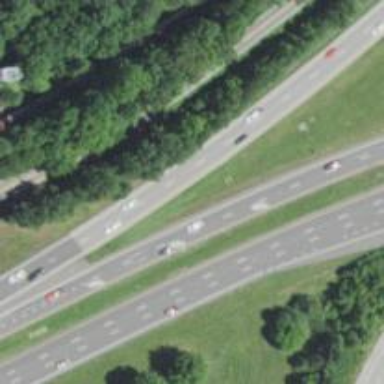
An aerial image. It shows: Asphalt road classified as primary highway with expressway characteristics.